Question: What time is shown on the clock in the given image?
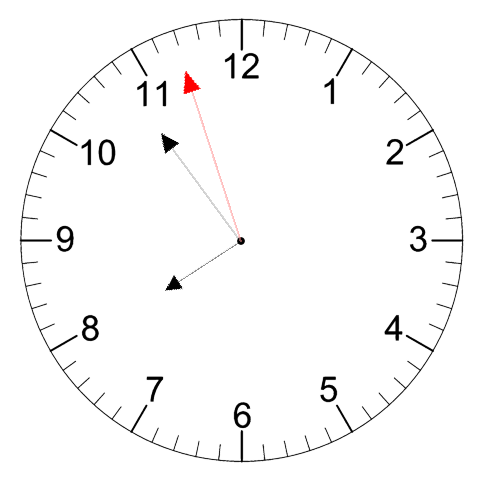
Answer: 07:53:57